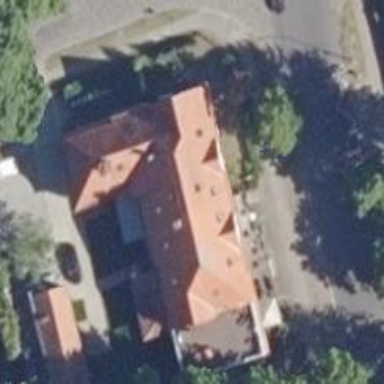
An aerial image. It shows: Restaurant.